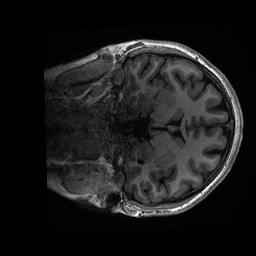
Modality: T1w
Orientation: coronal
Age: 21
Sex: female
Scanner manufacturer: ge
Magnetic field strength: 3 T
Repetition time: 0.006952 s
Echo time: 0.00292 s